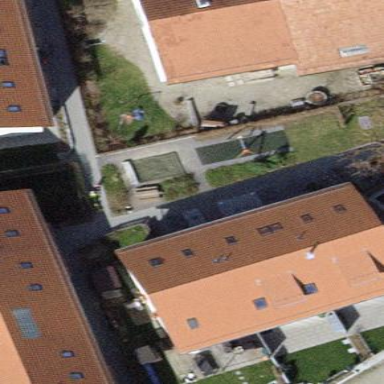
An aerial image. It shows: Terrace building with gabled roof.